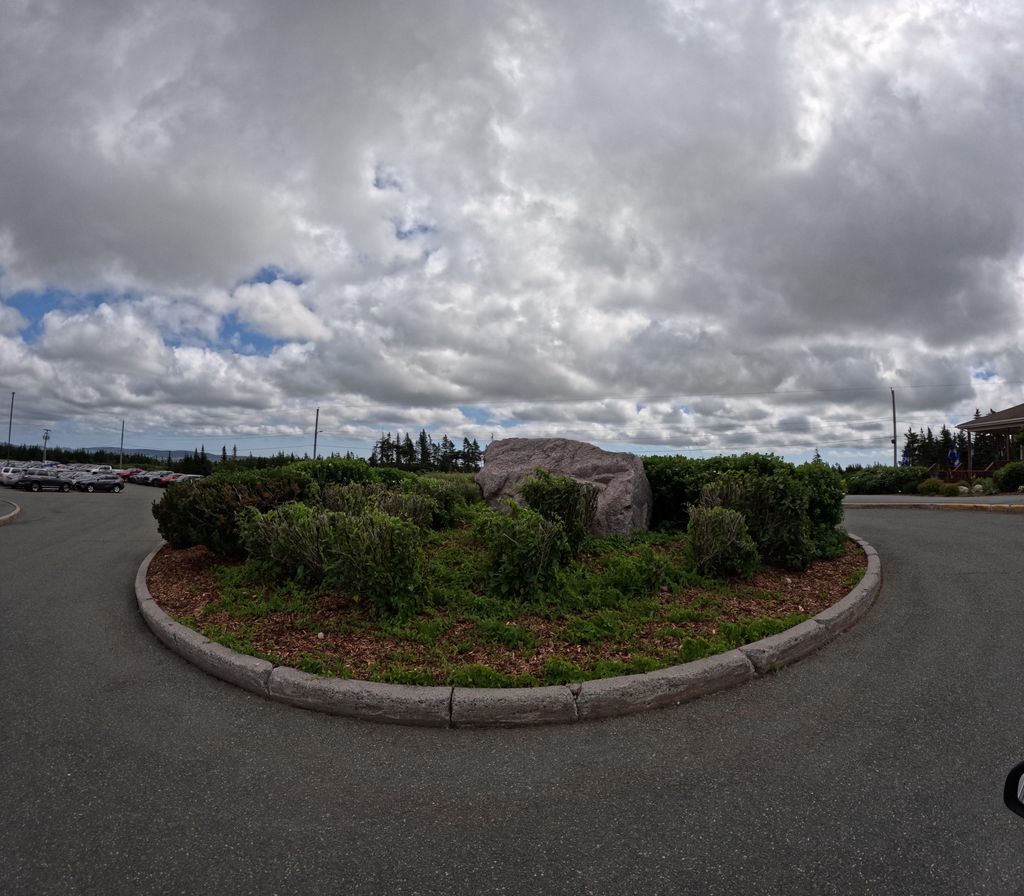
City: st_johns